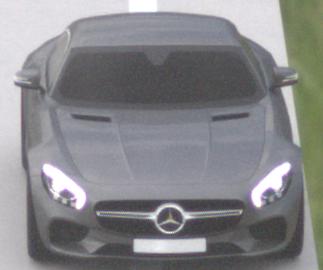
Make: Mercedes-Benz
Model: AMG GT Coupé
Detailed model: AMG GT (190) Coupé
Model produced from: 2014/10
Model produced until: 2017/01
Doors: 2
Color: gray
Road condition: dry road
Daytime: midday
Contrast: low contrast